Question: How to code in VBA to come up with status of the value in different column?

I want the VBA to come up with the status of value in column B "more than 5k, more than 3k, low value".
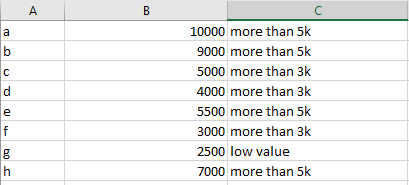
Answer: I'd recommend achieving this with formulas instead of VBA, because it'll be easier, more people could edit it, there's no security concerns, etc.
Assuming that your 10000 is in cell B1, you can put this in C1:
'''
=IF(ISNUMBER(B1),IF(B1>5000,"more than 5k",IF(B1>3000,"more than 3k","low value")),"NA")
'''
That will return:
- - - -
<URL>